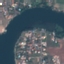
Label: River